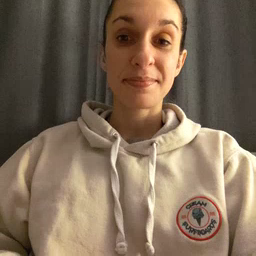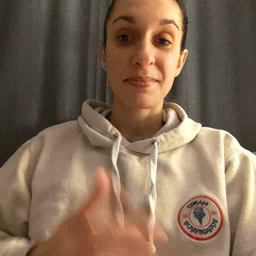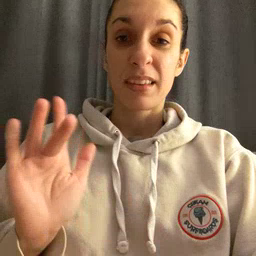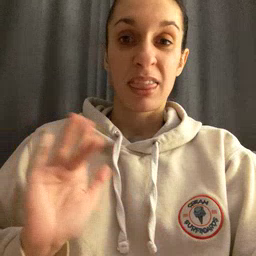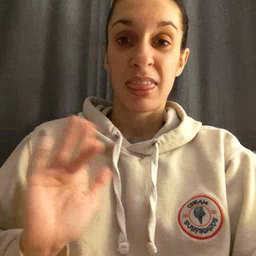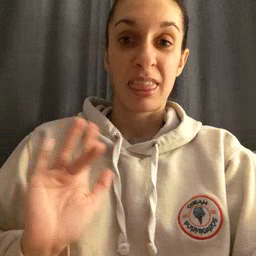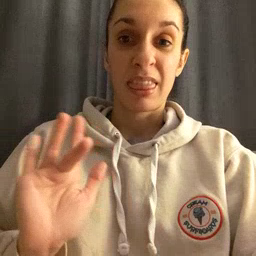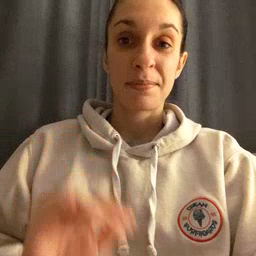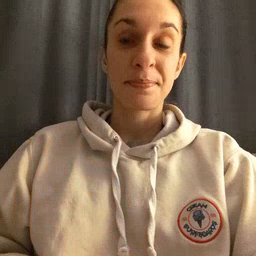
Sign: yucky